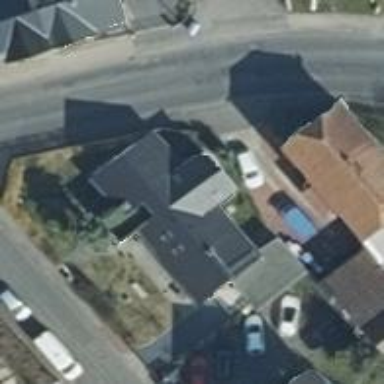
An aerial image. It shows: Simple and straightforward house.